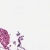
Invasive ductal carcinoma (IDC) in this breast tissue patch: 0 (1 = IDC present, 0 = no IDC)